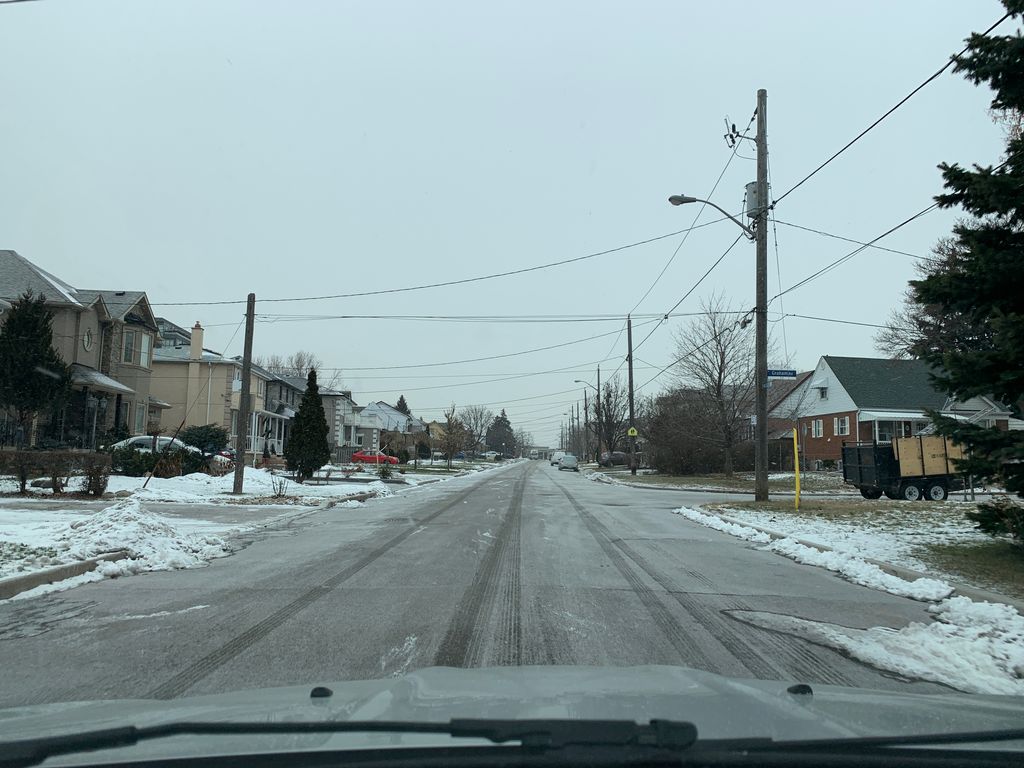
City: toronto